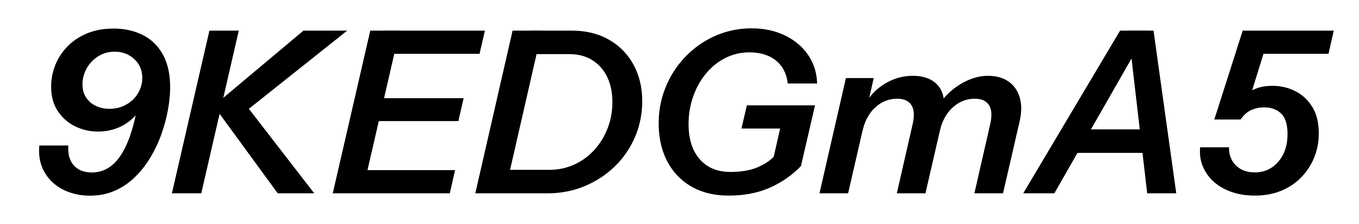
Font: InstrumentSans-Italic_SemiBold_Italic